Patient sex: M
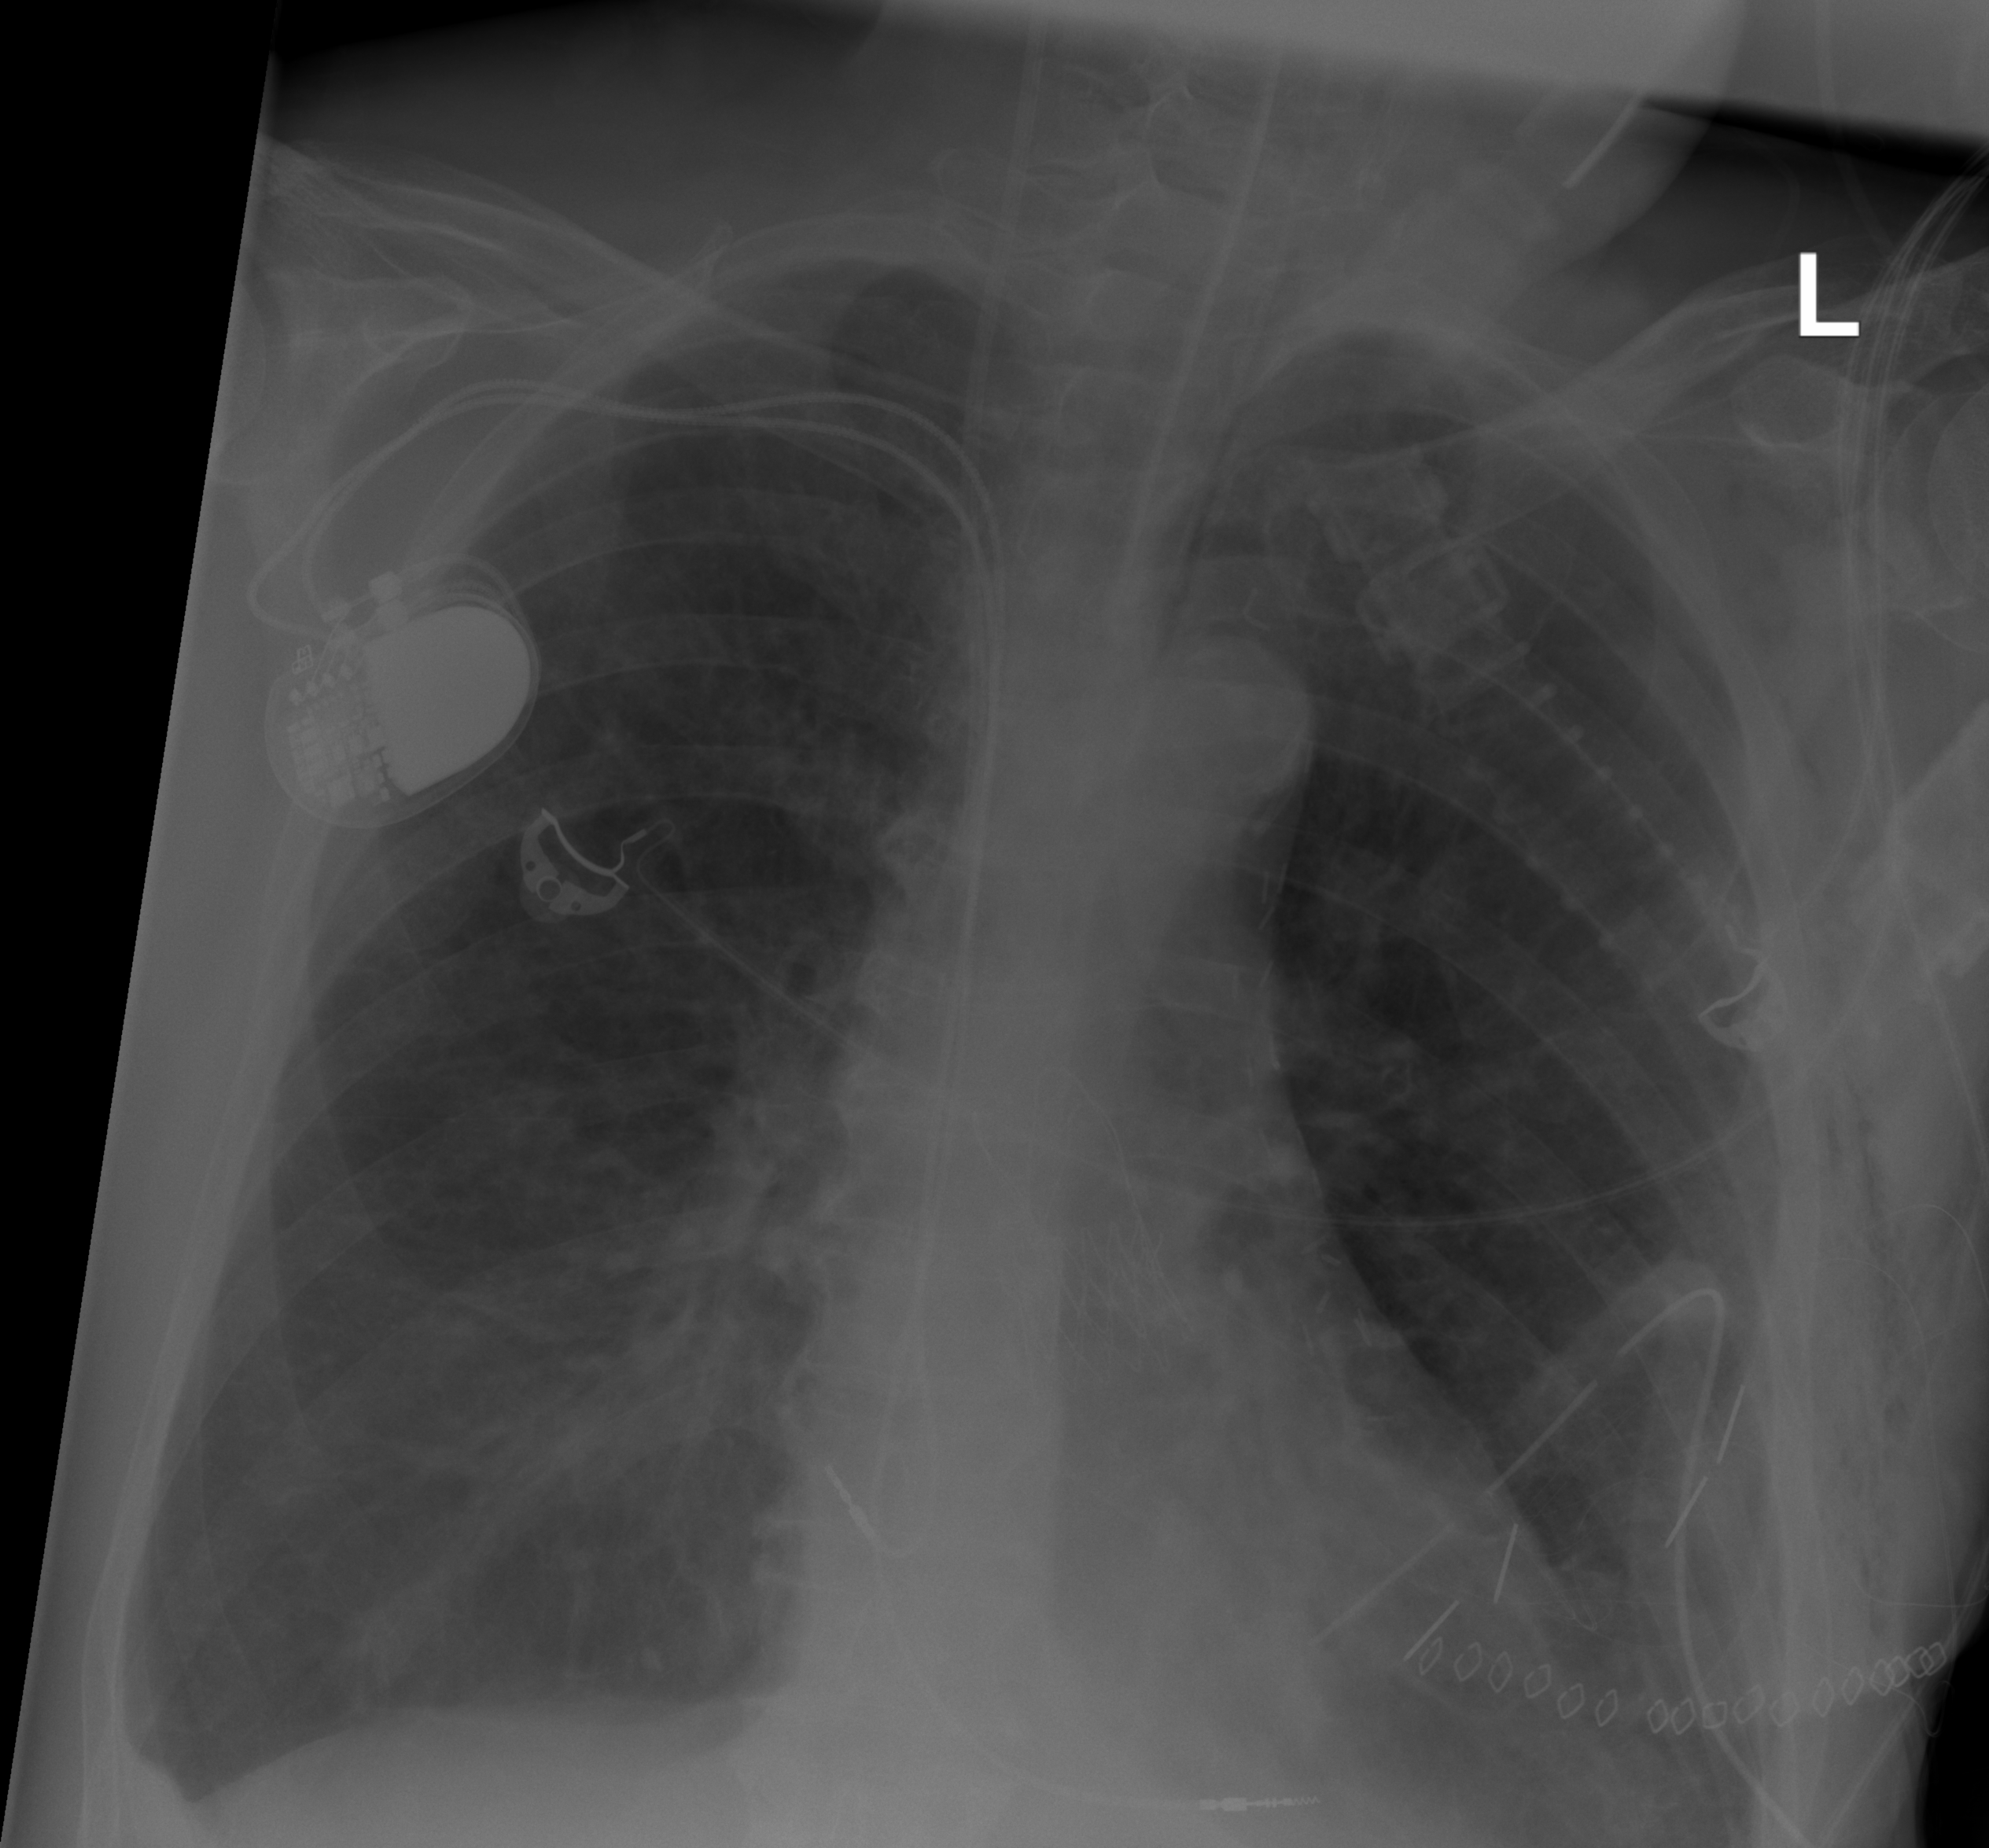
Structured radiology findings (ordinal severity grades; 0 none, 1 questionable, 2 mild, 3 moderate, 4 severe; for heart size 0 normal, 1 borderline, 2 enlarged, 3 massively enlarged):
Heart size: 0
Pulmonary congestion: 0
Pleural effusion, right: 0
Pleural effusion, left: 1
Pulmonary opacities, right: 0
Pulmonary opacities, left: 0
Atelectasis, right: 0
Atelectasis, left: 2